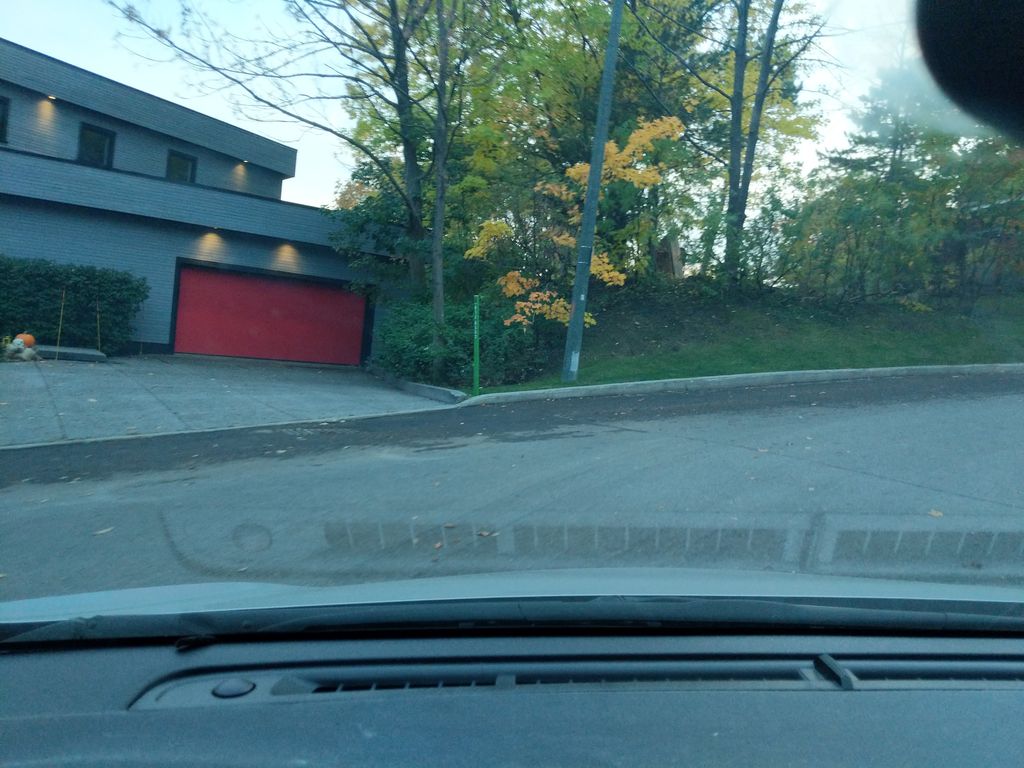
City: quebec_city